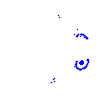
Particle: kaon